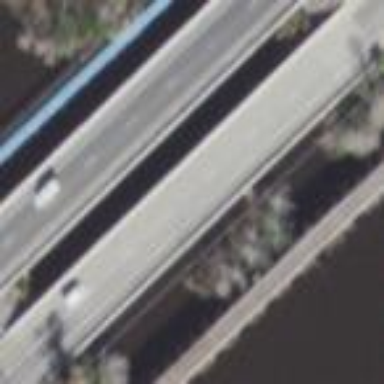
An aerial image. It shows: Man-made bridge.